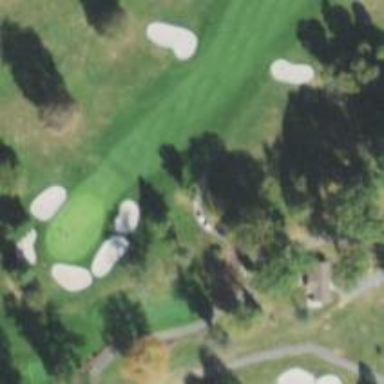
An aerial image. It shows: Service road designated as golf cart path.